Aerial crown-view tile of a tropical tree (Barro Colorado Island, Panama), acquired 20250512:
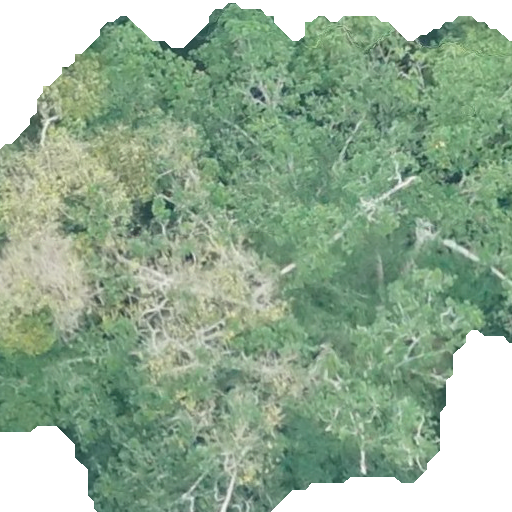
Species: Ficus insipida
GBIF accepted scientific name: Ficus insipida
Crown area: 388.321 m²